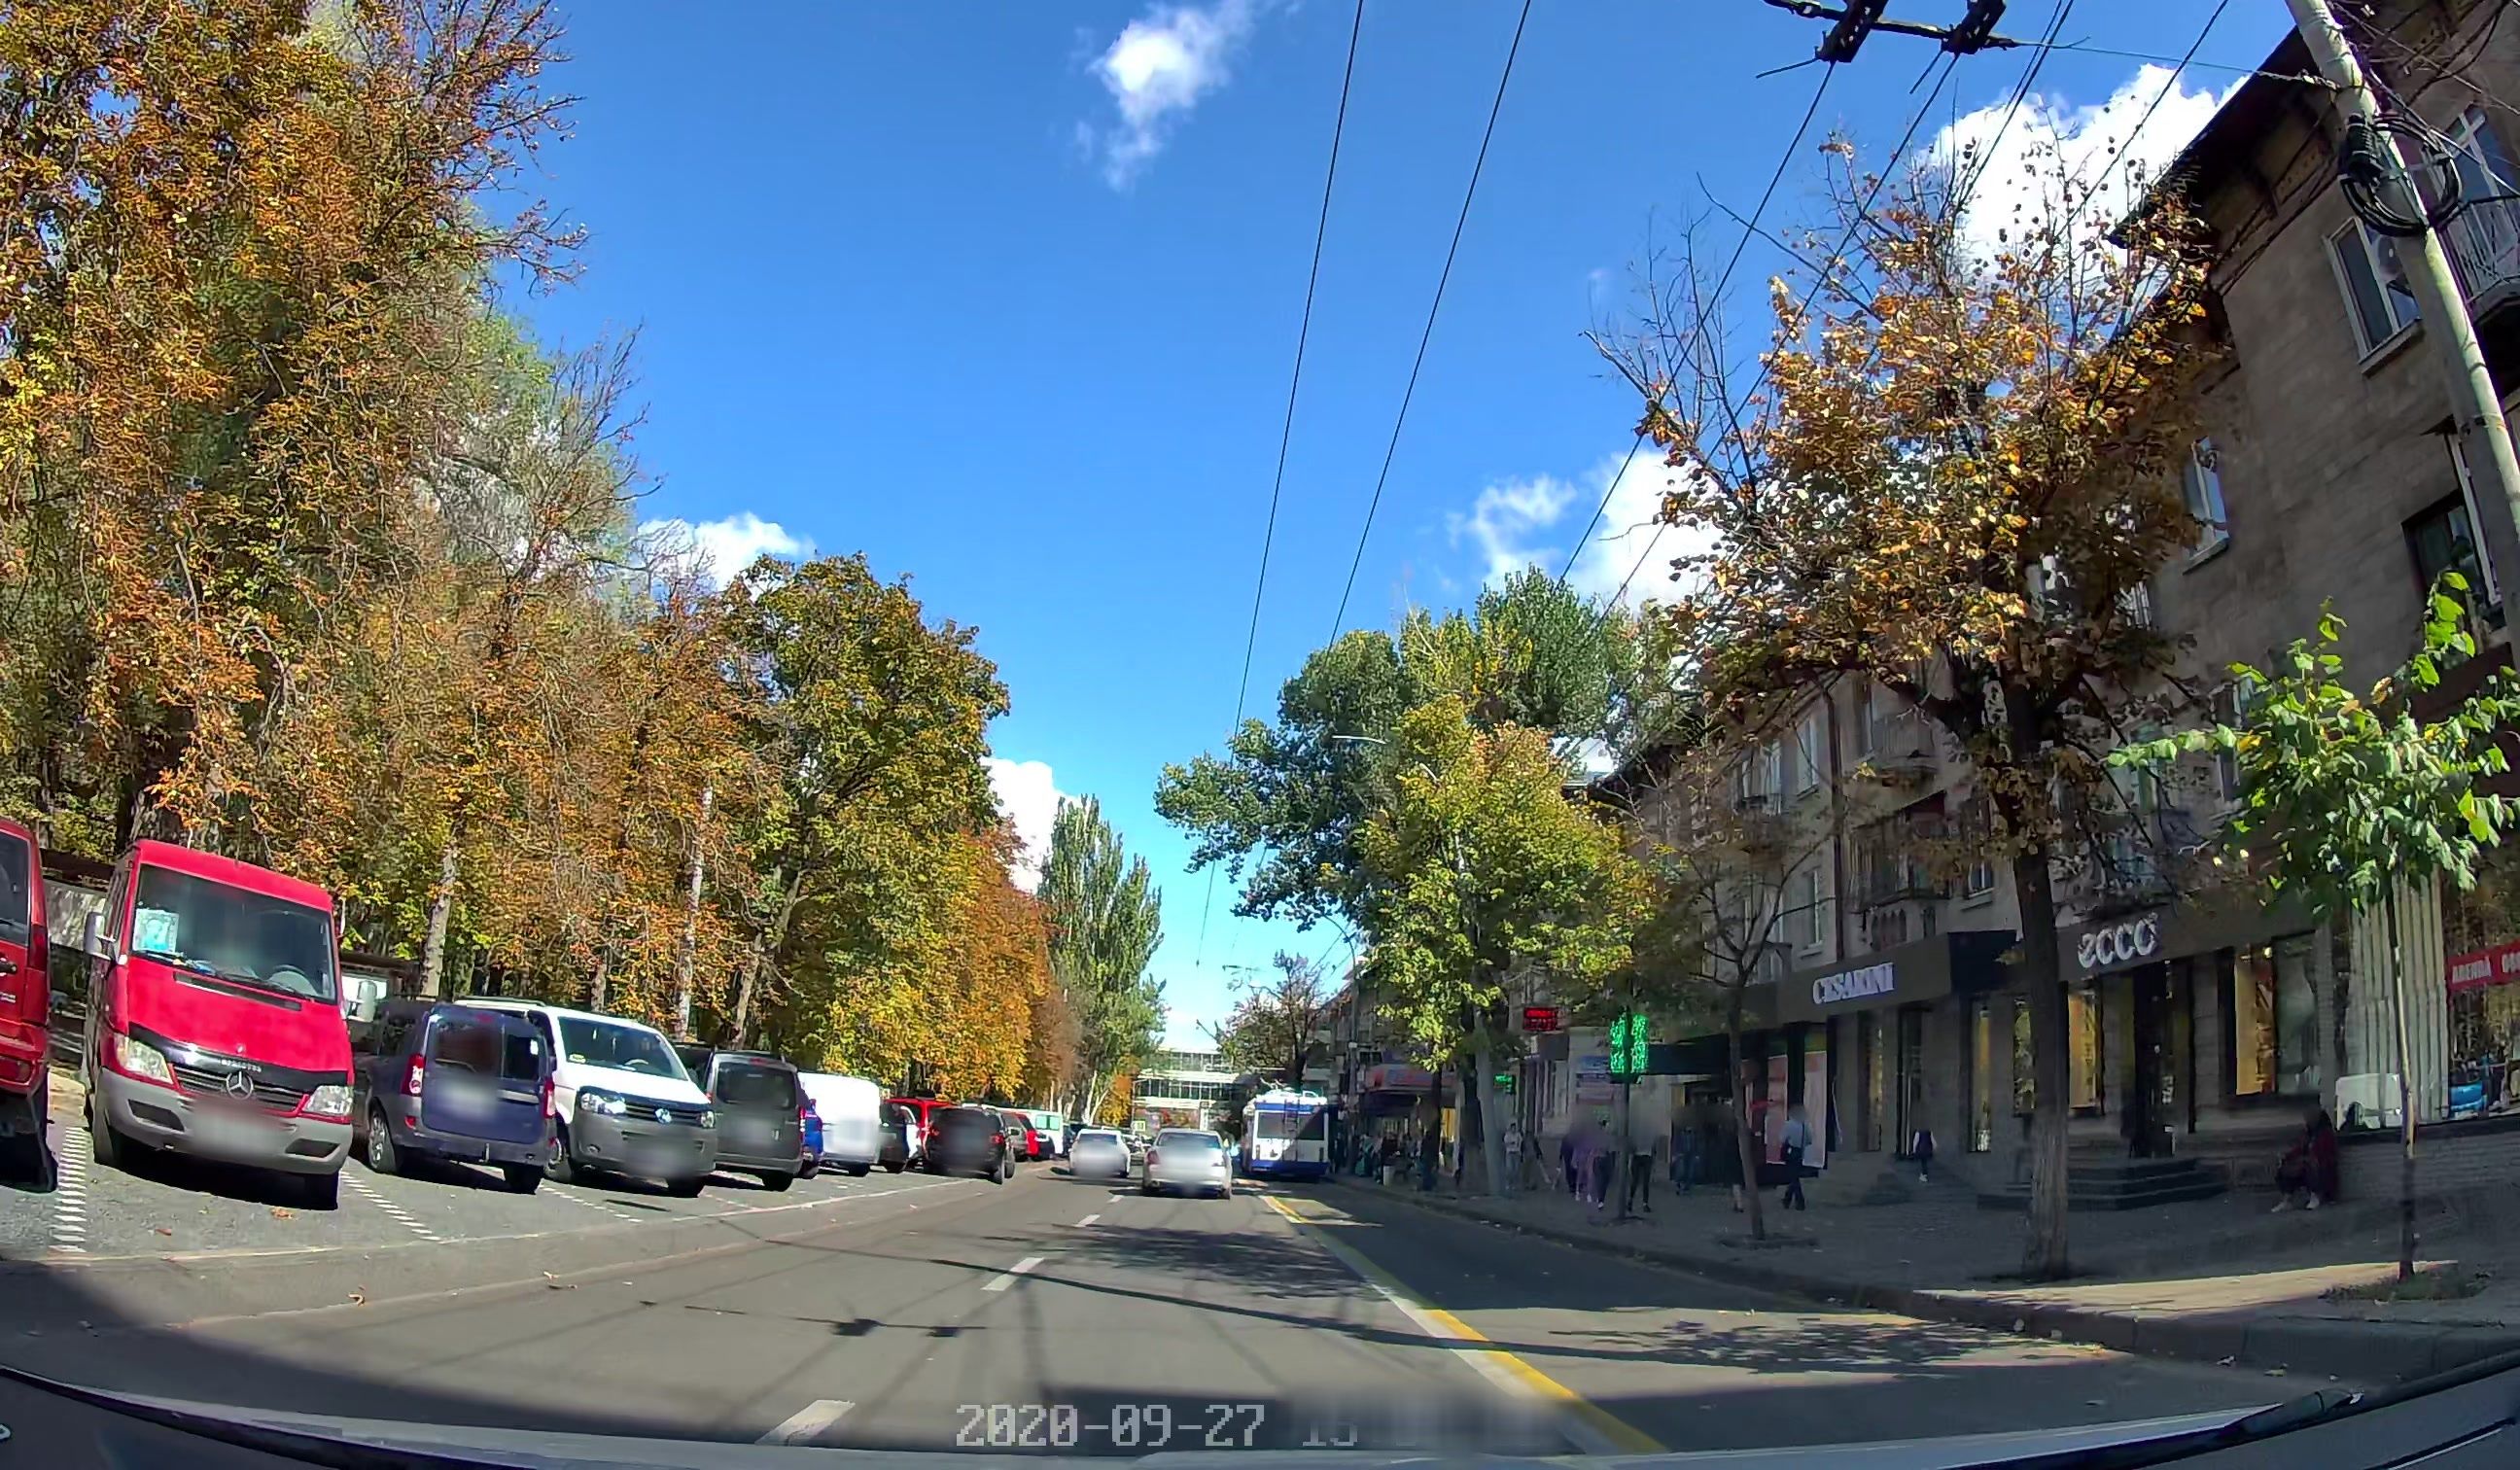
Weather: clear
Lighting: day
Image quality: good
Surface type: driving surface
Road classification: primary
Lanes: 3
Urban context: urban centre
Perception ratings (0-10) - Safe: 2.53, Lively: 9.36, Beautiful: 6.86, Boring: 1.15, Depressing: 1.84, Wealthy: 4.59